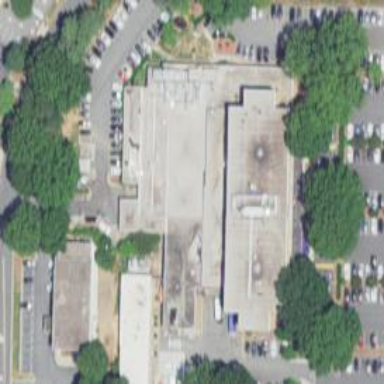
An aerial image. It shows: Healthcare facility identified as hospital.